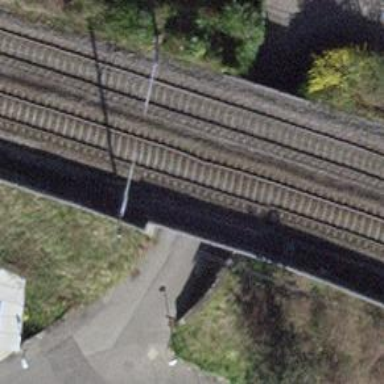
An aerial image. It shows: Railway bridge with electrified tracks and single rail.